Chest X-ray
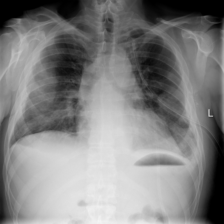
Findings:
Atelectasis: negative
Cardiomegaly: negative
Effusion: positive
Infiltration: negative
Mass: negative
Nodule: negative
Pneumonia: negative
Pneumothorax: negative
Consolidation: negative
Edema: negative
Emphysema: negative
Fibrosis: negative
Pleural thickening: positive
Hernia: negative